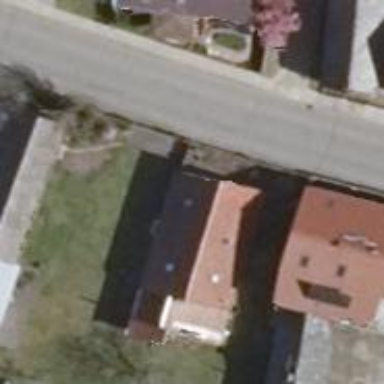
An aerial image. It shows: Residential building.